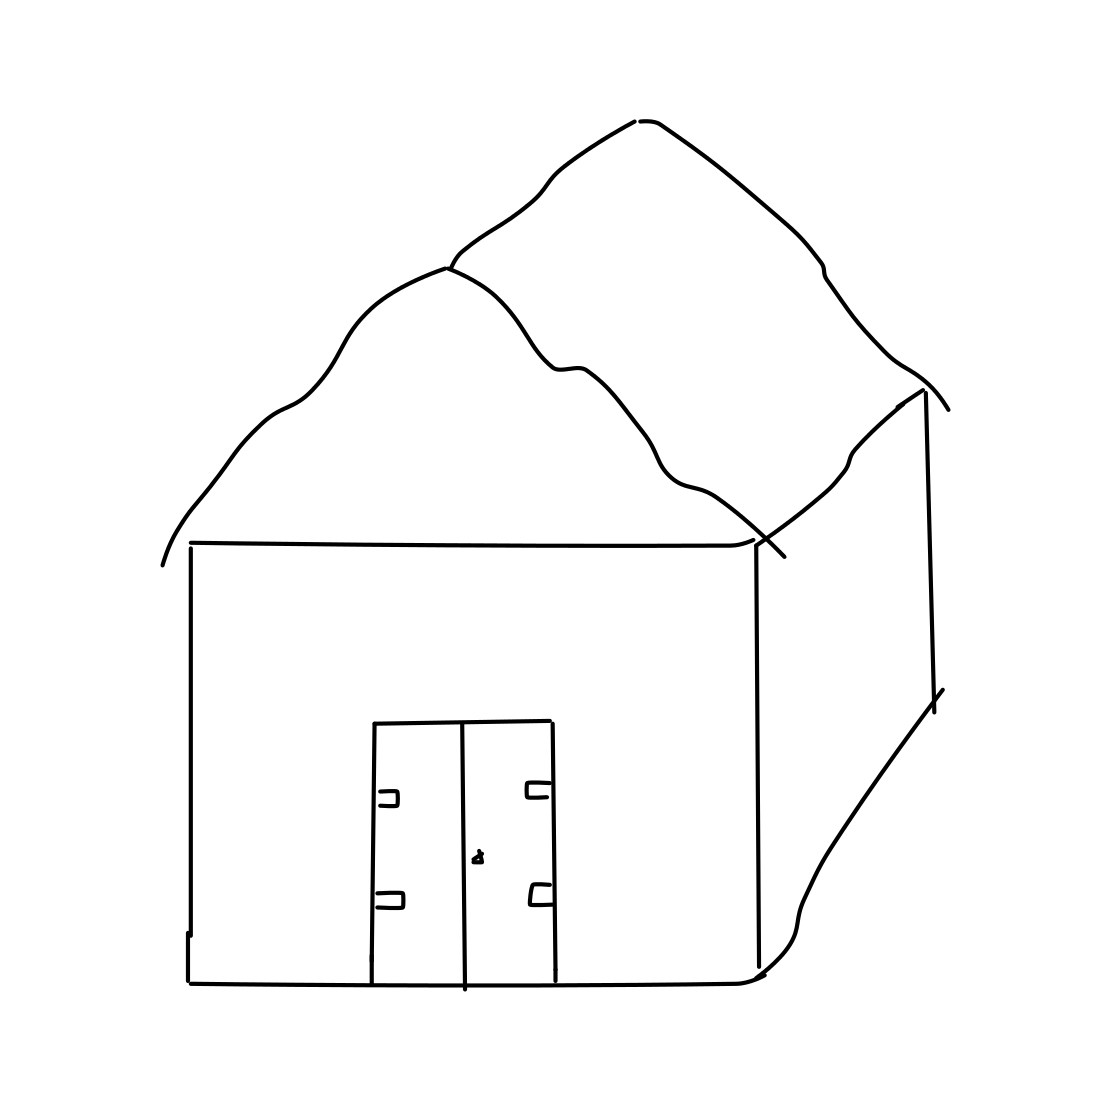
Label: barn